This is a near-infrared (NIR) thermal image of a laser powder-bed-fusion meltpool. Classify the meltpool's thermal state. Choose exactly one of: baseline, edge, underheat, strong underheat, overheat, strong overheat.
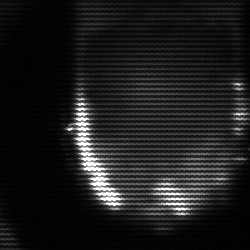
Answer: baseline